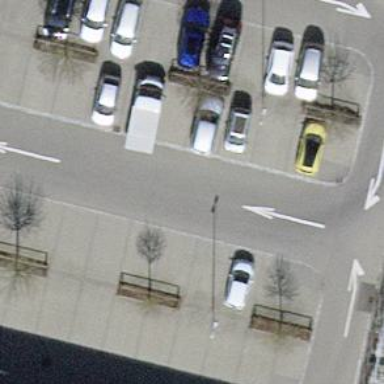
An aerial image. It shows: Parking area with surface.